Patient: sex M, age 68
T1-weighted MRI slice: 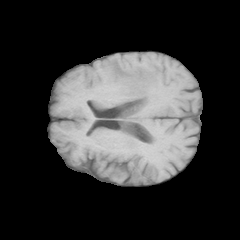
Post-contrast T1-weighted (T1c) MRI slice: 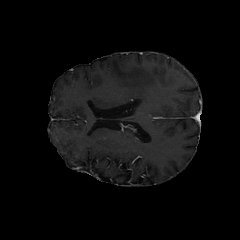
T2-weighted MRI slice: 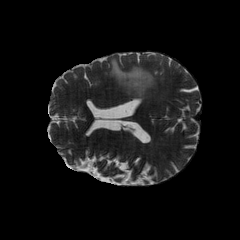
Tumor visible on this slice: yes
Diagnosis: Glioblastoma, IDH-wildtype
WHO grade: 4